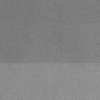
Label: dusty